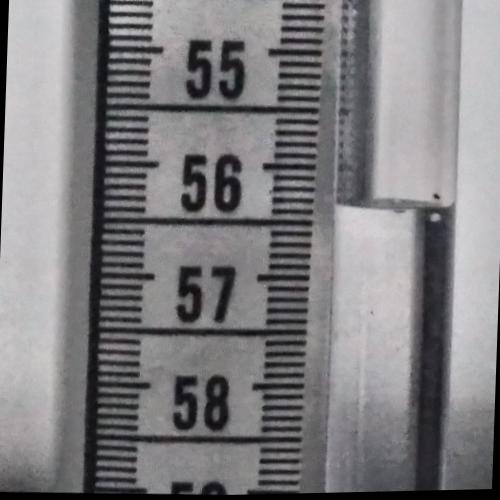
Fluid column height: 56.3 cm